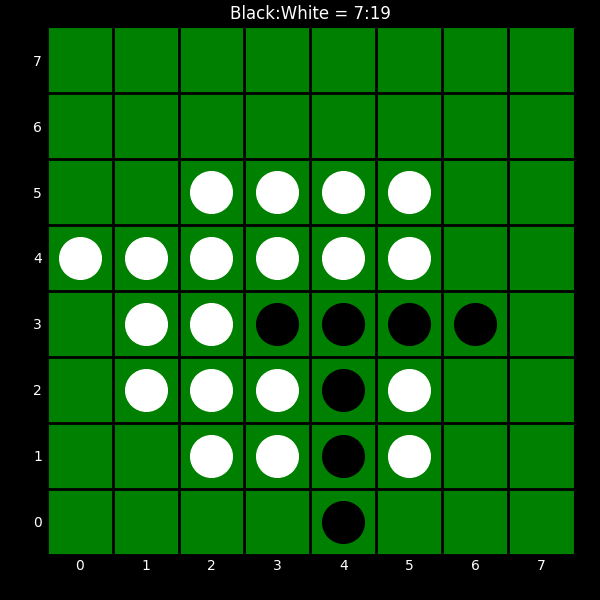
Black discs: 7
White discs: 19